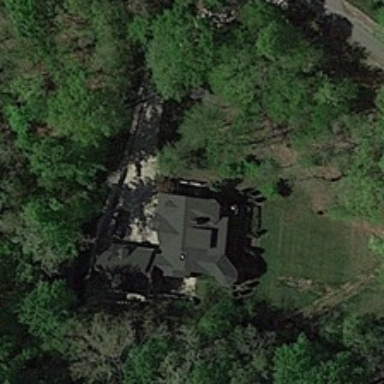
A hot spring pool are on the green hill .